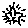
Label: star